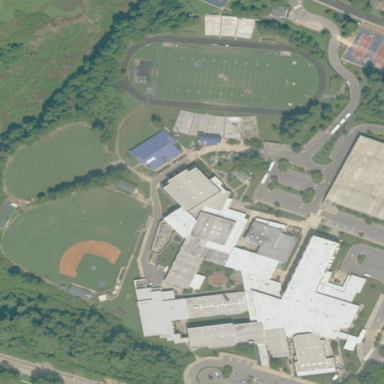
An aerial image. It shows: School.